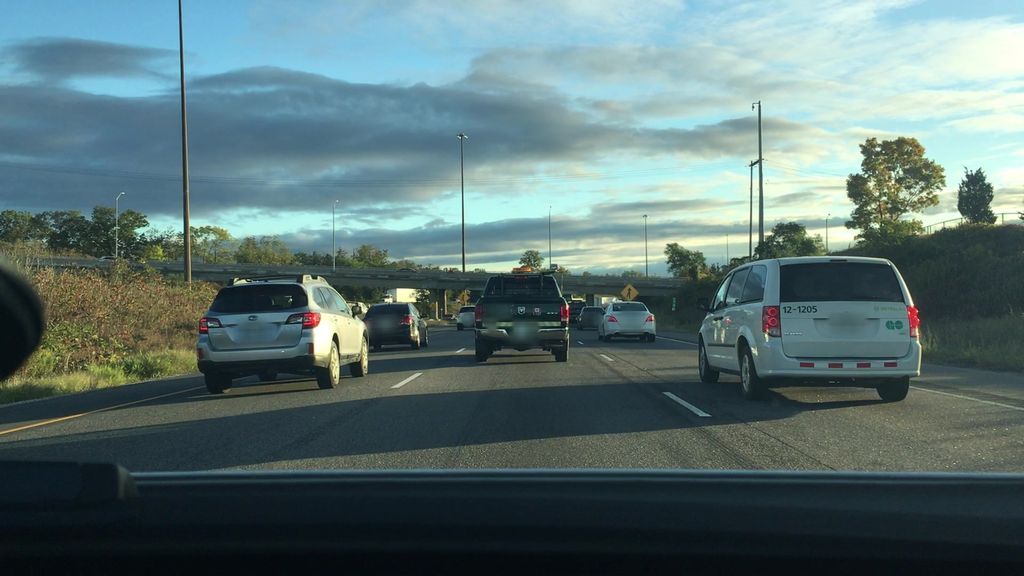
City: hamilton